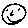
Label: smiley face